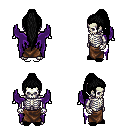
a pixel art fantasy rpg character, male body template, skeleton, purple wings, robe skirt, black extra-long topknot hairstyle, black slippers, four views (front, back, left, right), 2x2 character sprite sheet, small pixel art, hard edges, no anti-aliasing